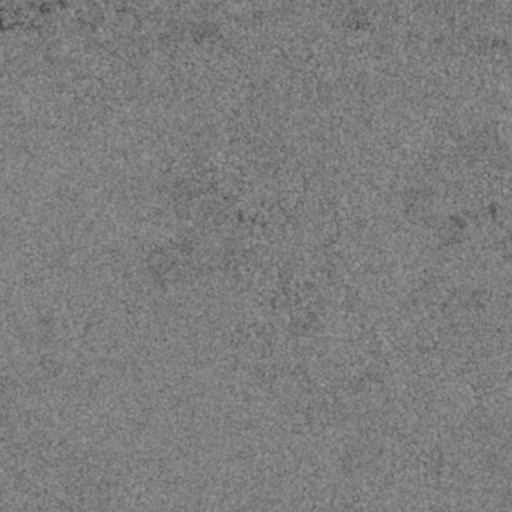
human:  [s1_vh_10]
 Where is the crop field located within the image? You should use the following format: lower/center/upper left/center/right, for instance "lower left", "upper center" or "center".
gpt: The crop field is located in the lower right of the image.
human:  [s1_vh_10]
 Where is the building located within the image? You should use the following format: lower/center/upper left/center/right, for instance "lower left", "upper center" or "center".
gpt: There is no building in the image.

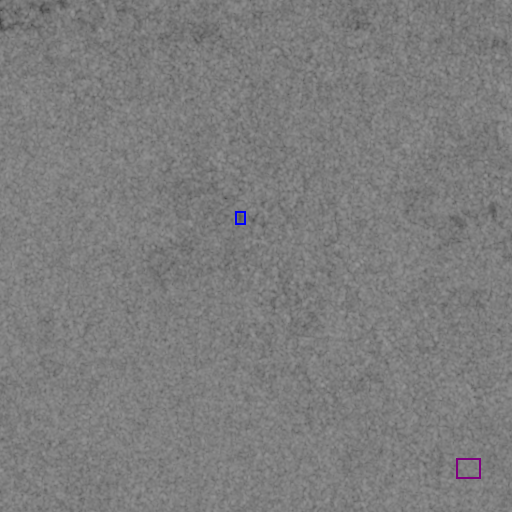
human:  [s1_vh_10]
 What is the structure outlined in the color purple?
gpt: The structure outlined in purple is a crop field.
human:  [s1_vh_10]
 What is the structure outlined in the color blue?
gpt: The structure outlined in blue is a park.
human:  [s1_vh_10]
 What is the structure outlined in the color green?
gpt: There is no green outline.